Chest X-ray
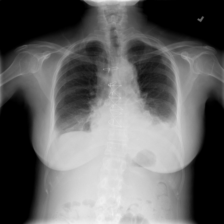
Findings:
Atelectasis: positive
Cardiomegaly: negative
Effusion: positive
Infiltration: negative
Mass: negative
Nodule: negative
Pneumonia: negative
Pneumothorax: negative
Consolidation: negative
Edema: negative
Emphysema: negative
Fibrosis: negative
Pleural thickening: negative
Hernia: negative